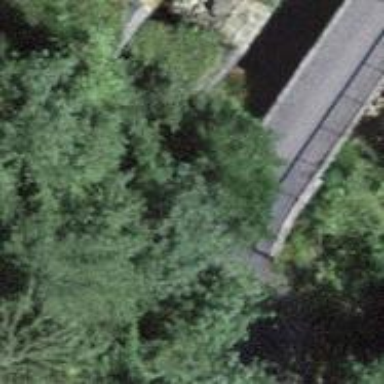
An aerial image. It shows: Paved unclassified road on bridge.